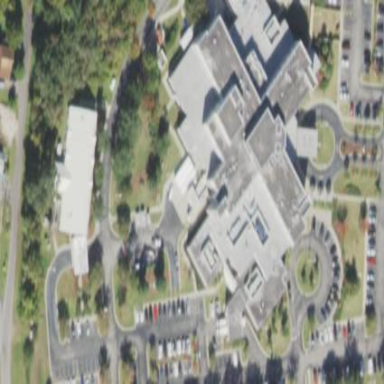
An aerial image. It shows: Hospital.